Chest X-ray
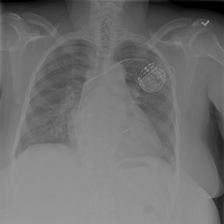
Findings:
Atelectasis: negative
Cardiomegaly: negative
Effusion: negative
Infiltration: negative
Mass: negative
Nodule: negative
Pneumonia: negative
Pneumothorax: negative
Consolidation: negative
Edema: negative
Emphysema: negative
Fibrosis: negative
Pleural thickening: negative
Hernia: negative